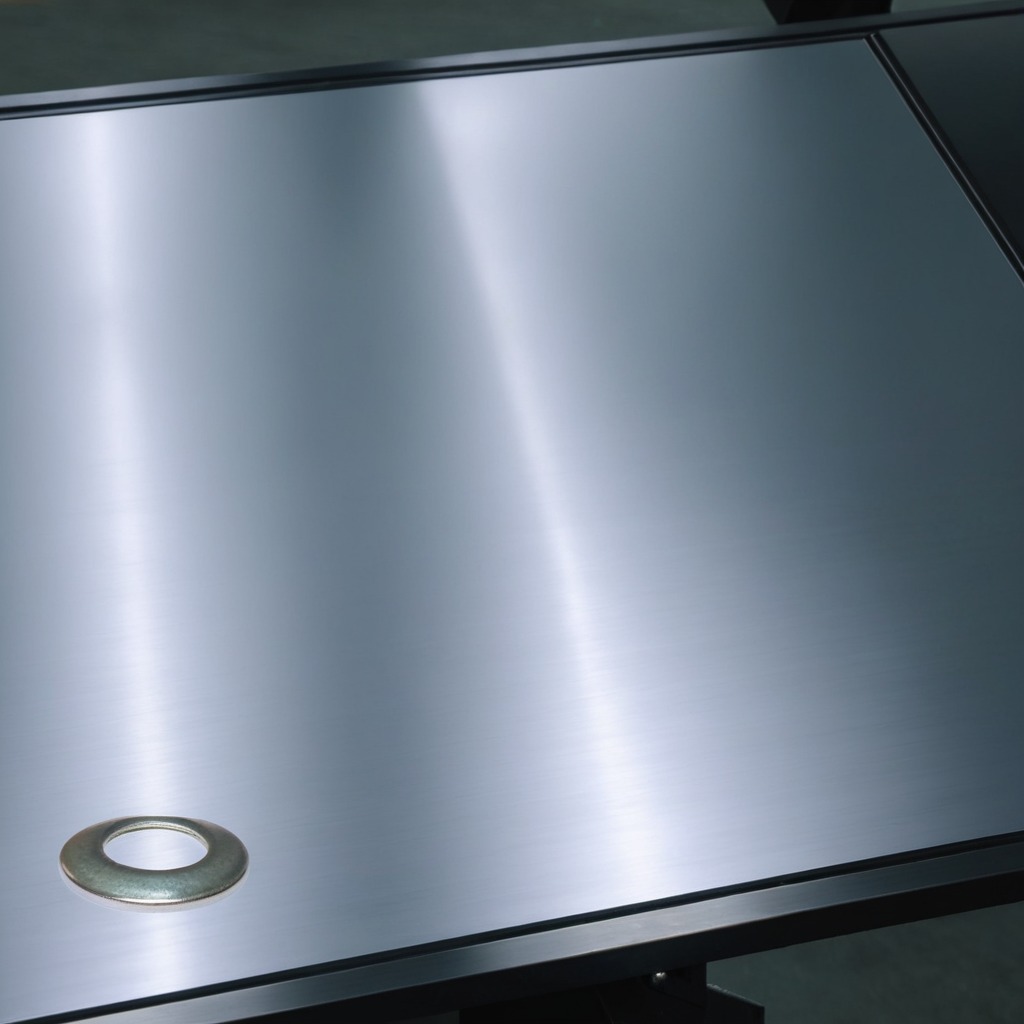
A flat metal washer is lying on a metal table in a machine shop under fluorescent lights.